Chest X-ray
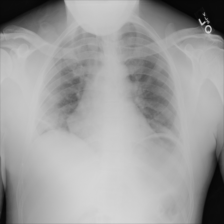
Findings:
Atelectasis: negative
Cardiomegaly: negative
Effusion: negative
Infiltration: negative
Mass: negative
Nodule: negative
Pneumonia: negative
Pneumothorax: negative
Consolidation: negative
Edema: negative
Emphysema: negative
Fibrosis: negative
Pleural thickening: negative
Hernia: negative